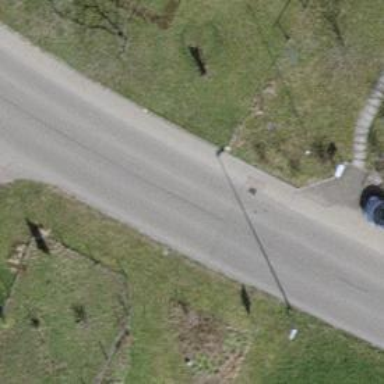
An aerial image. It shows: Asphalt road classified as tertiary.